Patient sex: F
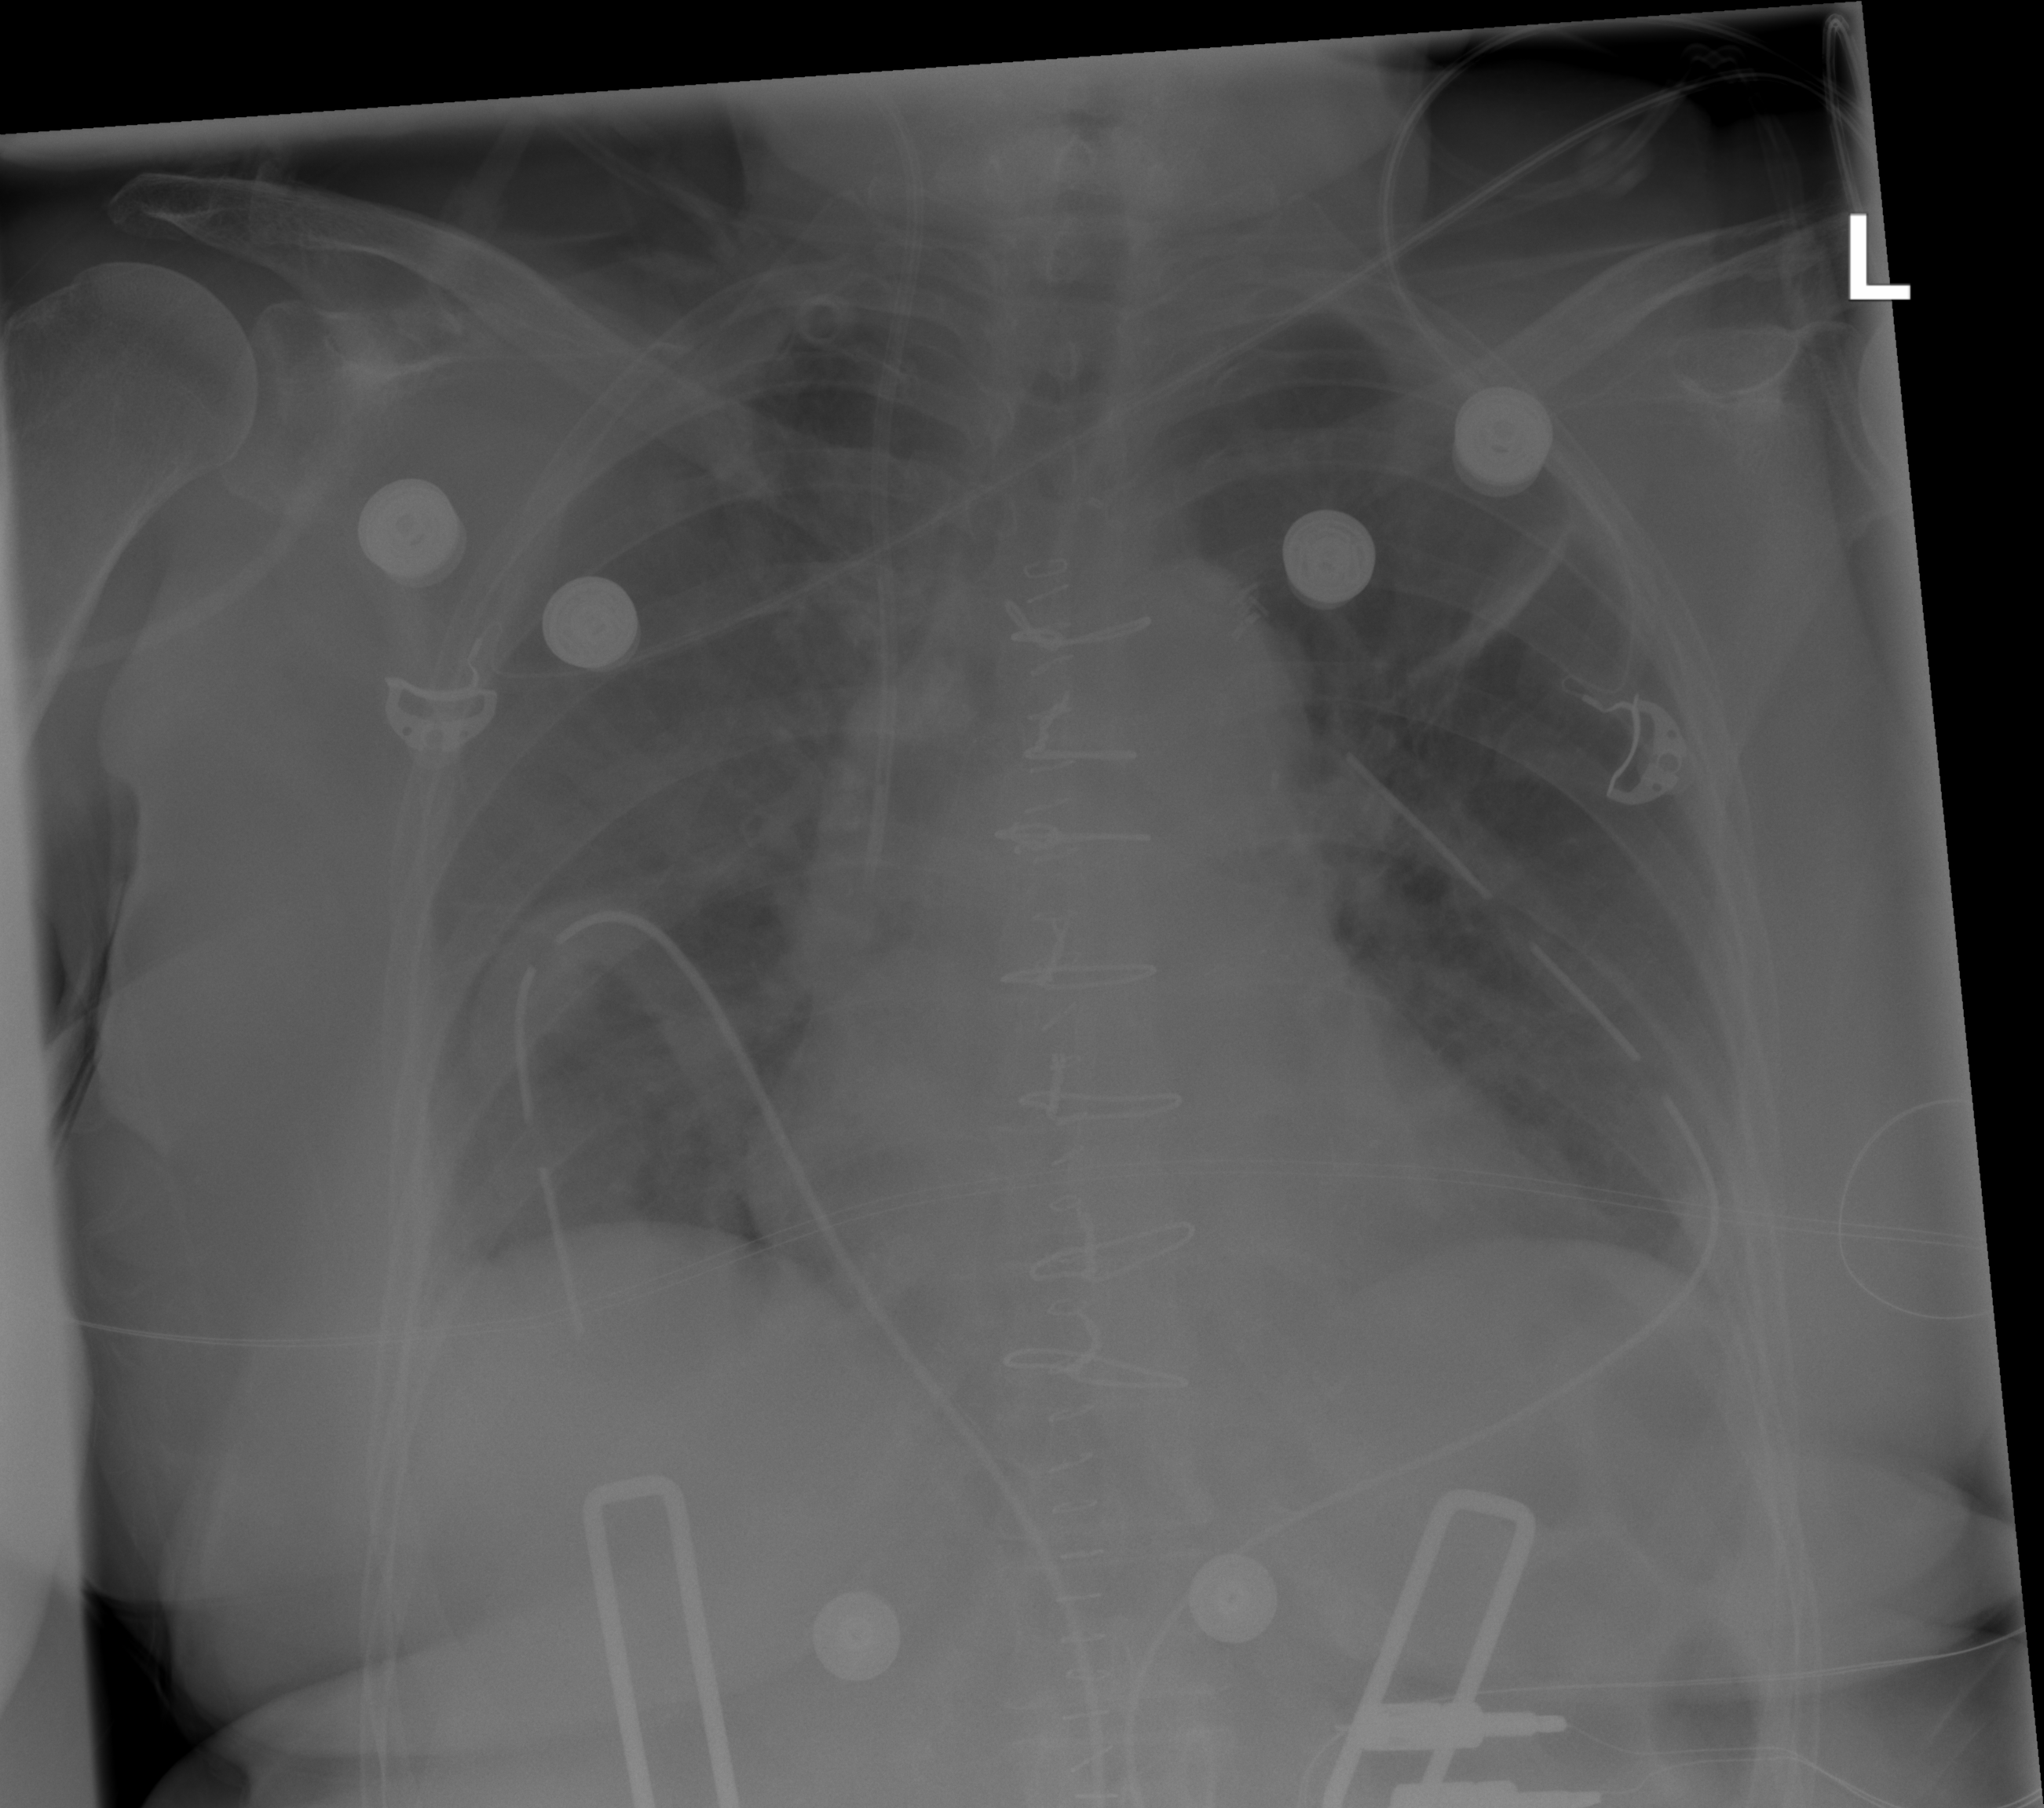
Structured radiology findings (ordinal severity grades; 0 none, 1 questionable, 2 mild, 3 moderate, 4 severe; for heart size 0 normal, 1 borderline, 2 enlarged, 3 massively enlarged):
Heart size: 1
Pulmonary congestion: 2
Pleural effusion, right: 0
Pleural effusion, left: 0
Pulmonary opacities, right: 2
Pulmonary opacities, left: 0
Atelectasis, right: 0
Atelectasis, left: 2